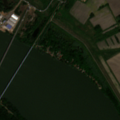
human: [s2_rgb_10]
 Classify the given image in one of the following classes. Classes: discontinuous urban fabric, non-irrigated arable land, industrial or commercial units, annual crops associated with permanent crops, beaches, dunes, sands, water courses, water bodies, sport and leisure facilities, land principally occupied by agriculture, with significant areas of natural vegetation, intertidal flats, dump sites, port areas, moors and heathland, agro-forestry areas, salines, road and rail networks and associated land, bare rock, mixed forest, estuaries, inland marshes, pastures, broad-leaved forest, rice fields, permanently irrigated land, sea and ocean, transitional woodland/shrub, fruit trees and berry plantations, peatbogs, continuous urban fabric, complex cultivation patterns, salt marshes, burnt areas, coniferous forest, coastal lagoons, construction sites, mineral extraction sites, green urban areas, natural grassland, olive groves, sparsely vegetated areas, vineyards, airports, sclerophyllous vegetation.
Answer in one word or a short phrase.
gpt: non-irrigated arable land, complex cultivation patterns, broad-leaved forest, transitional woodland/shrub, inland marshes, water courses